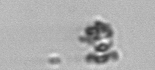
Label: detritus